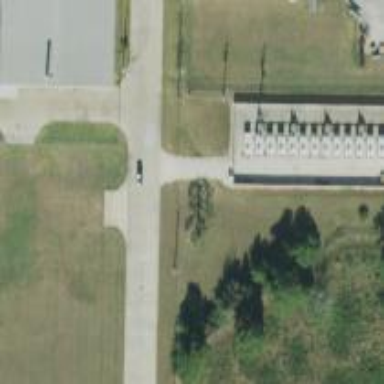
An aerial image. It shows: Generator is pictured.